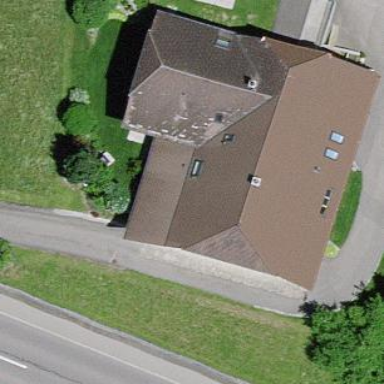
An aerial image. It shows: Residential building.